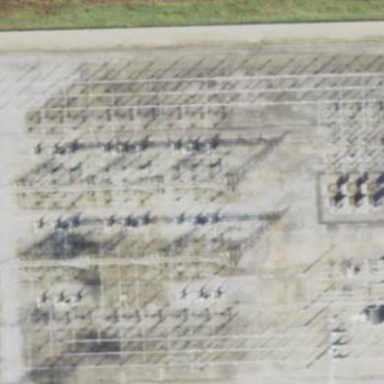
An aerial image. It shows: Transmission level substation.